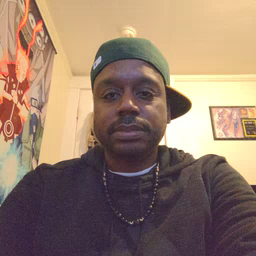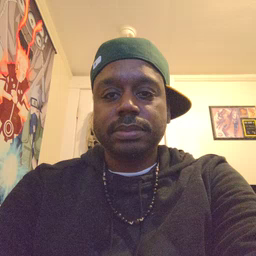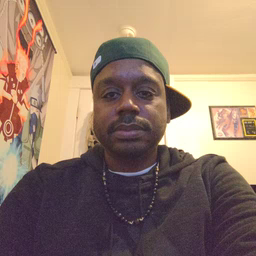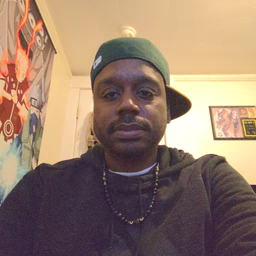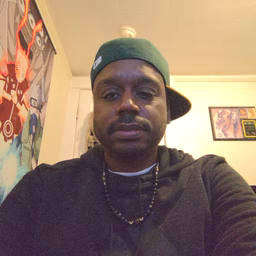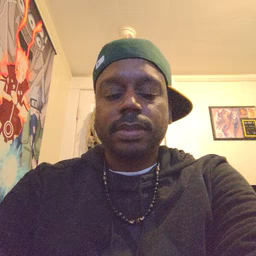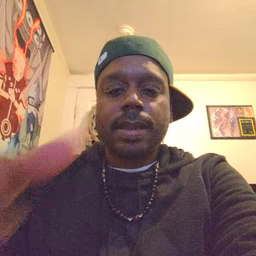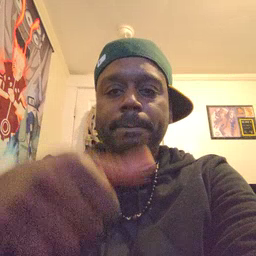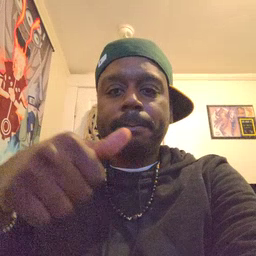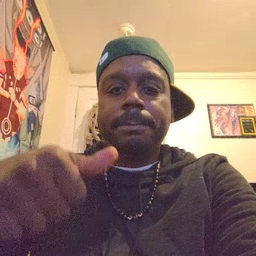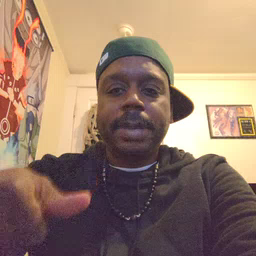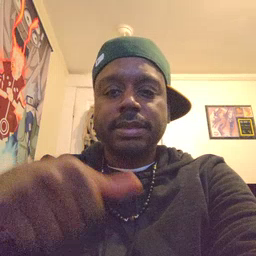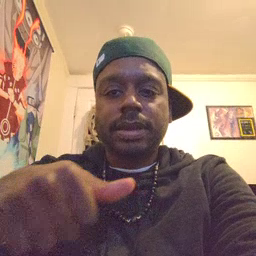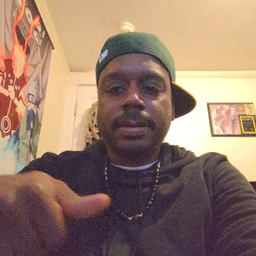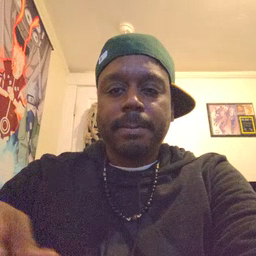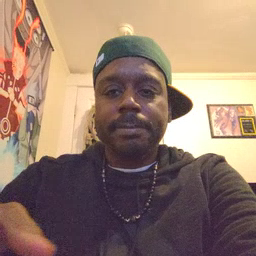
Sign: puzzle